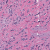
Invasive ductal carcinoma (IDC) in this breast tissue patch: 1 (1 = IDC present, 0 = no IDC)